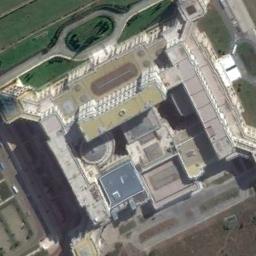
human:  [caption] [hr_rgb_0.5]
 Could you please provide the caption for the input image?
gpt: Many buildings of different shapes are in the palace .

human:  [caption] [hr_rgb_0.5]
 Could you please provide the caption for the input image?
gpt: The palace is on the open place .

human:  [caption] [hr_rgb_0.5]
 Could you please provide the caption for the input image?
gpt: The palace was built in a forest .

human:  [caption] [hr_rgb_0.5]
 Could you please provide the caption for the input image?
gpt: The palace has some palaces of different shapes .

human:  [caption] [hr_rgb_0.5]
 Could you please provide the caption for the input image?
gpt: There are some green lawns beside the palace .